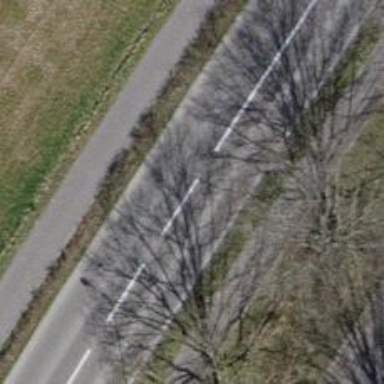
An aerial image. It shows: Secondary road with asphalt surface and sidewalks on both sides.